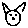
Label: cat